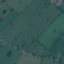
Label: Pasture